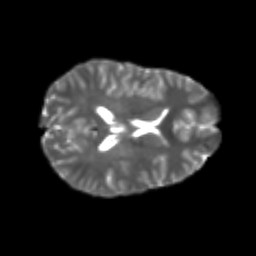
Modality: T2w
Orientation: axial
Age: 21
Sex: female
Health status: healthy
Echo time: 0.074 s